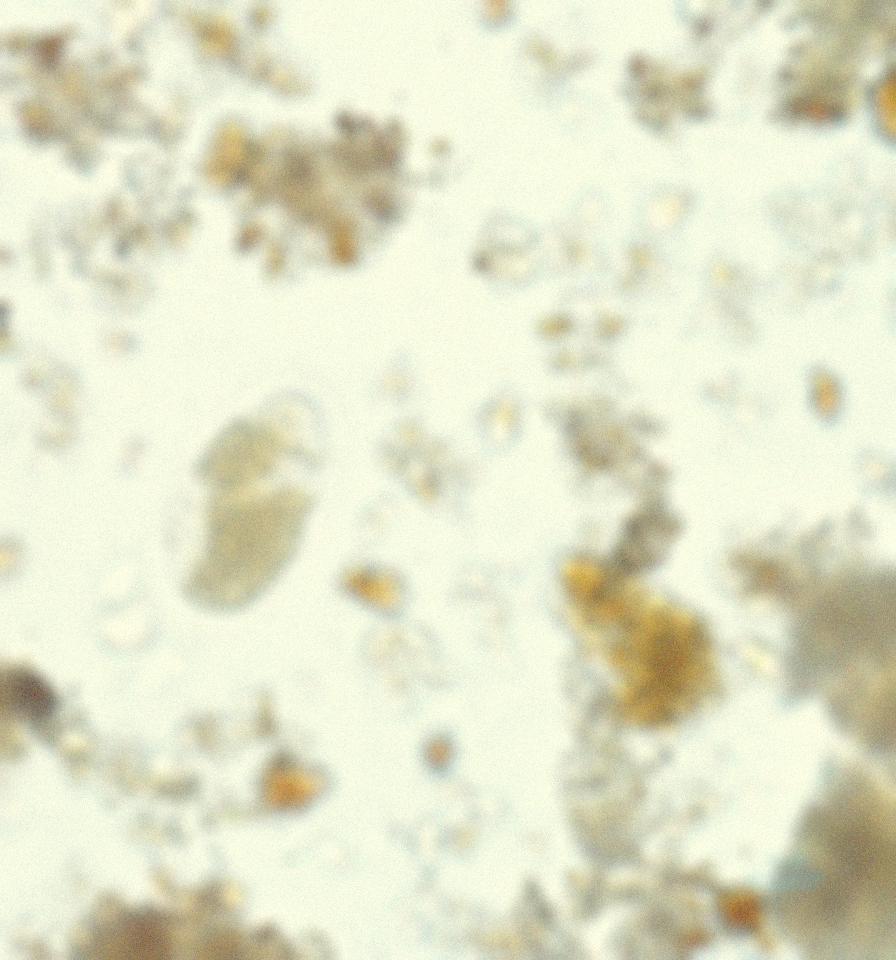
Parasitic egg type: Hookworm egg